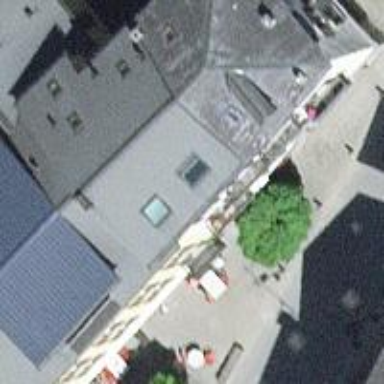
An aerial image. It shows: Cafe.